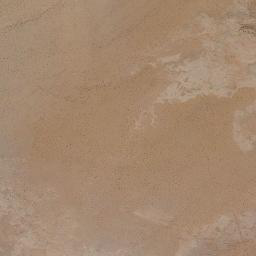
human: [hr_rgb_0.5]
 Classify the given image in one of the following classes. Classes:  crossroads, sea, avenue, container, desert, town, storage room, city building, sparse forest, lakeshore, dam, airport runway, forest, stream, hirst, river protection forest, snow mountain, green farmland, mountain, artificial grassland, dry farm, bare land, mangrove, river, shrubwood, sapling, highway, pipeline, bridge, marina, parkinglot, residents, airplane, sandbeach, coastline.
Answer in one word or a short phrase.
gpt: desert